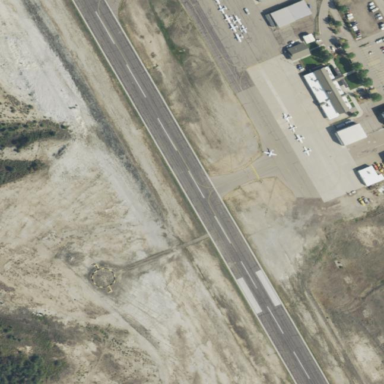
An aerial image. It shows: Apron at the airport.